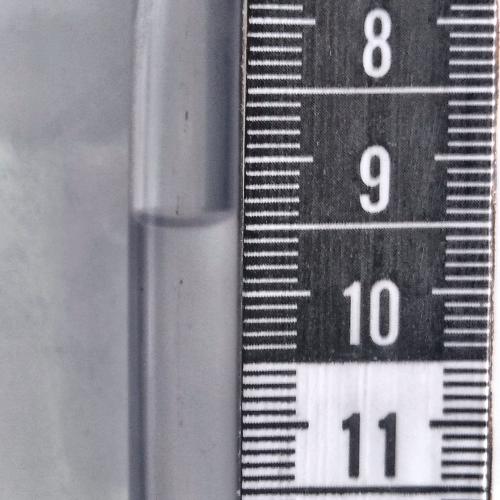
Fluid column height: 9.5 cm